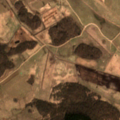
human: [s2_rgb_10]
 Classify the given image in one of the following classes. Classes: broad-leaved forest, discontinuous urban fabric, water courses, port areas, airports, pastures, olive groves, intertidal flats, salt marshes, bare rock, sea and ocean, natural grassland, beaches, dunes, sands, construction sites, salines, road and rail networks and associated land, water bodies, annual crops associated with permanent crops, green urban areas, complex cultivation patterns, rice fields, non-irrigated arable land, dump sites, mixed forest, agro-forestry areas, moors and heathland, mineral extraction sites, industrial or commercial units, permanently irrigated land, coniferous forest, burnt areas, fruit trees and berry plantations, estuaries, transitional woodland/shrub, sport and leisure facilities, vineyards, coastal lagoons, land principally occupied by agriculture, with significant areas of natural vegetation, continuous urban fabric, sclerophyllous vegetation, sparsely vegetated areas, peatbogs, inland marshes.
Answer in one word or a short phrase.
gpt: non-irrigated arable land, pastures, land principally occupied by agriculture, with significant areas of natural vegetation, broad-leaved forest